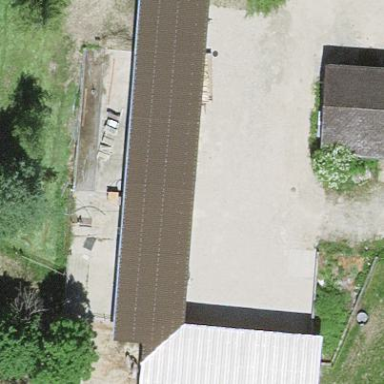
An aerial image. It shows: Sty building.